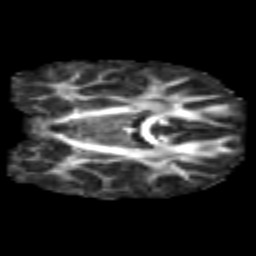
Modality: FA
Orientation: coronal
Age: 6
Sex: male
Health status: healthy